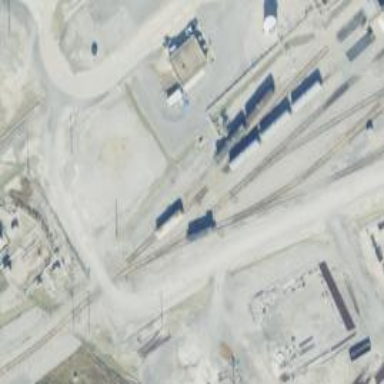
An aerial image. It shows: Railway spur service.